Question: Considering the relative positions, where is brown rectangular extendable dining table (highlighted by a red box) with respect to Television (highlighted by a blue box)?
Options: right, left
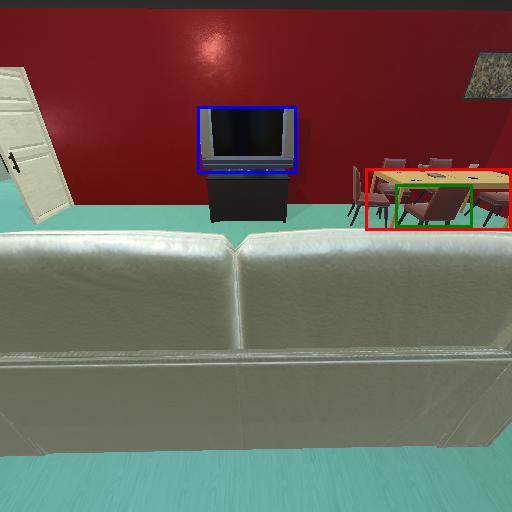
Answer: right